高三 · 度量几何学
10. 如图, $\mathrm{DB}, \mathrm{DC}$ 是 $\odot \mathrm{O}$ 的两条切线, $\mathrm{A}$ 是圆上一点, 已知 $\angle \mathrm{D}=46^{\circ}$, 则 $\angle \mathrm{A}=$

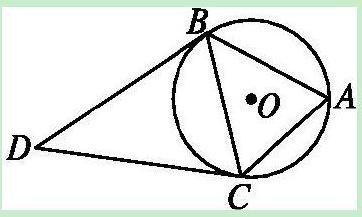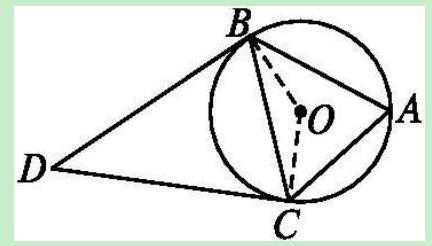
答案: 67
解析: ：解答：如图,连接 OB,OC,

则 $\mathrm{OB} \perp \mathrm{BD}, \mathrm{OC} \perp \mathrm{CD}$,

故 $\angle \mathrm{DBO}+\angle \mathrm{DCO}=90^{\circ}+90^{\circ}=180^{\circ}$,

则四边形 $\mathrm{OBDC}$ 内接于一个圆.

则有 $\angle \mathrm{BOC}=180^{\circ}-\angle \mathrm{D}=180^{\circ}-46^{\circ}=134^{\circ}$,

所以 $\angle \mathrm{A}=\frac{1}{2} \angle \mathrm{BOC}=\frac{1}{2} \times 134^{\circ}=67^{\circ}$.

分析: 本题主要考查了圆的切线的性质及判定定理, 解决问题的关键是根据圆的切线的性质及判定定理结合所给几何图形满足条件构造辅助线计算即可